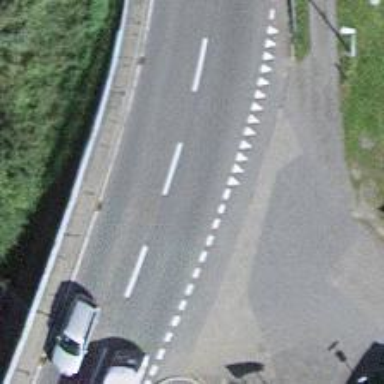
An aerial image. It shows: Road with "give way" sign.